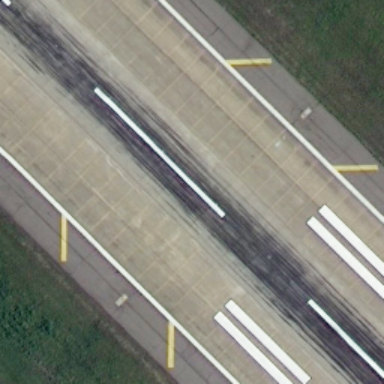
It is a straight runway with some mark lines on it .